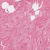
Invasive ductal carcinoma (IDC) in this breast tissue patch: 0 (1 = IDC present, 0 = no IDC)